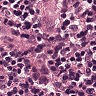
Metastatic tissue present: yes